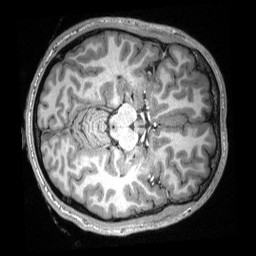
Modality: T1w
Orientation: axial
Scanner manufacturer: siemens
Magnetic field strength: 3 T
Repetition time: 2.3 s
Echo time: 0.00308 s